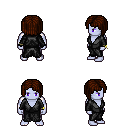
a pixel art fantasy rpg character, male body template, dark elf, purple skin, gray robe, metal pants, brown pageboy hairstyle, bracelets, four views (front, back, left, right), 2x2 character sprite sheet, small pixel art, hard edges, no anti-aliasing